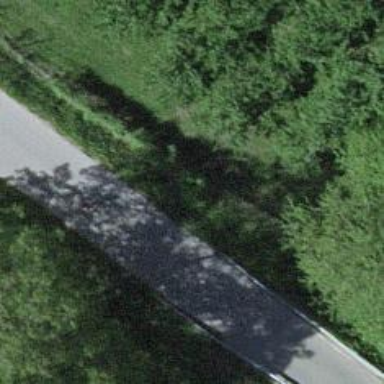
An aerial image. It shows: Unclassified road on asphalt surface with bridge.